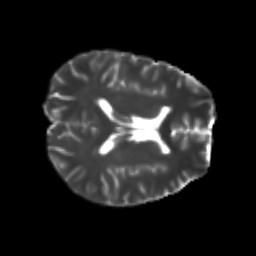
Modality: T2w
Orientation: axial
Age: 21
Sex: male
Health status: healthy
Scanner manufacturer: philips
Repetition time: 7.387 s
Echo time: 0.08599 s